Question: I am creating a design with a drop-down menu and everything works well in modern browsers (i.e. Firefox, Chrome, Opera, Safari, and IE9). However, due to to the number of visitors using IE7 and IE8, I also need to make the menu compatible with those versions of Internet Explorer.
Here is the drop-down menu (<URL>:
'''
<ul class="menu_top">
<li><a href="/" title="Home" class="selected">Home</a></li>
<li><a href="/Help_Videos" title="Help Videos" class="haschildren">Help Videos</a><ul>
<li><a href="/Child_Page" title="Child Page">Child Page</a></li>
<li><a href="/Site_Map" title="Site Map" class="haschildren">Site Map</a><ul>
<li><a href="/Galleries" title="Galleries">Galleries</a></li>
<li><a href="/Missing" title="Missing">Missing</a></li></ul>
</li></ul>
</li>
<li><a href="/About" title="About" class="haschildren">About</a><ul>
<li><a href="/Contact" title="Contact">Contact</a></li></ul>
</li>
</ul>
'''
'''
ul.menu_top {
float:left;
width:70%;
margin: 8px 100px 0 0;
border-radius:4px;
background-color: #c4092a;
list-style-type: none;
z-index:+1;
}
ul.menu_top li {
float: left;
position: relative;
margin: 4px 2em 4px 4px;
padding: 0;
}
ul.menu_top li ul {
visibility: hidden;
position: absolute;
top:100%;
left:0;
padding:0.5em;
list-style-type: none;
white-space:nowrap;
background-color: #c4092a;
border: 1px solid white;
border-radius:4px;
z-index:+1;
}
ul.menu_top li:hover > ul {
visibility: visible;
z-index: +2;
}
ul.menu_top li ul li {
padding: 0;
margin: 12px 4px;
float:none;
border:0;
min-width:3em;
}
ul.menu_top li ul li ul {
top:0;
left:99%;
}
ul.menu_top a {
background-color:#c4092a;
color:white;
text-decoration:none;
padding:4px;
font-size:18px
}
ul.menu_top a:hover,
ul.menu_top a.haschildren.childselected,
ul.menu_top a.selected {
background-color:white;
color:blue;
text-decoration:none;
}
ul.menu_top li a.haschildren:after {
content: "A0A0BC";
}
a {
color:#0000aa;
background-color:inherit;
}
'''
## Screenshot in IE7 and IE8

I have tested the backward compatibility in IE Developer Tools:
- '<ul>'-
I tried to modify the style as advised in <URL>, but not successfully.
So, does anybody have any idea how to fix these issues?
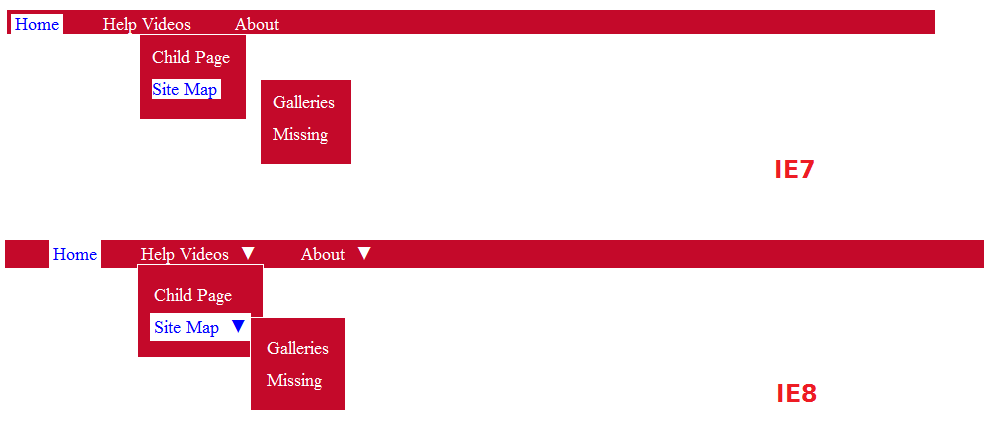
Answer: Overall, your issue is that the CSS you are using is more advanced than some of the browsers you need to support. Rounded corners and most pseudo elements have spotty support in older browsers.
I noticed that your arrow is missing in IE7, that was my clue. IE7 does not support the pseudo-class element :after. Here is a helpful reference page to check on browser support of certain CSS <URL>.
Quirksmode.org is a good resource for compatibility. Here is there page specific to :after <URL>